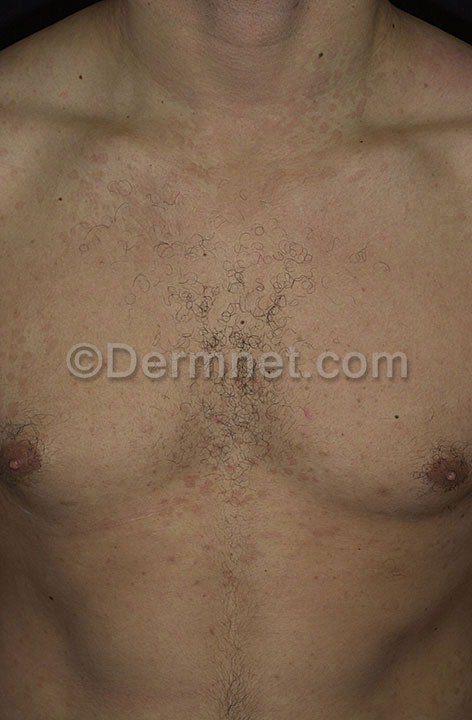
Disease: Tinea Ringworm Candidiasis and other Fungal Infections